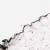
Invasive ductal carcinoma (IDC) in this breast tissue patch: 0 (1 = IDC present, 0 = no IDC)